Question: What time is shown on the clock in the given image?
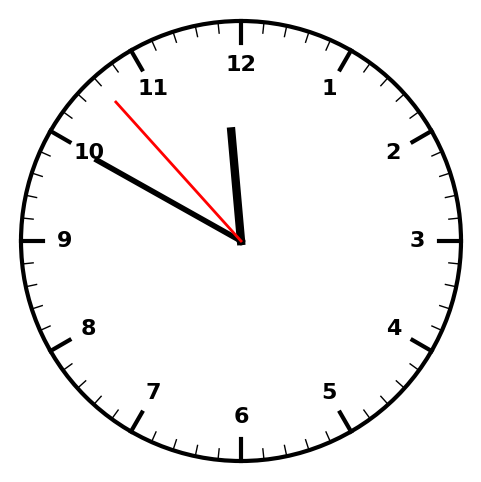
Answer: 11:49:53